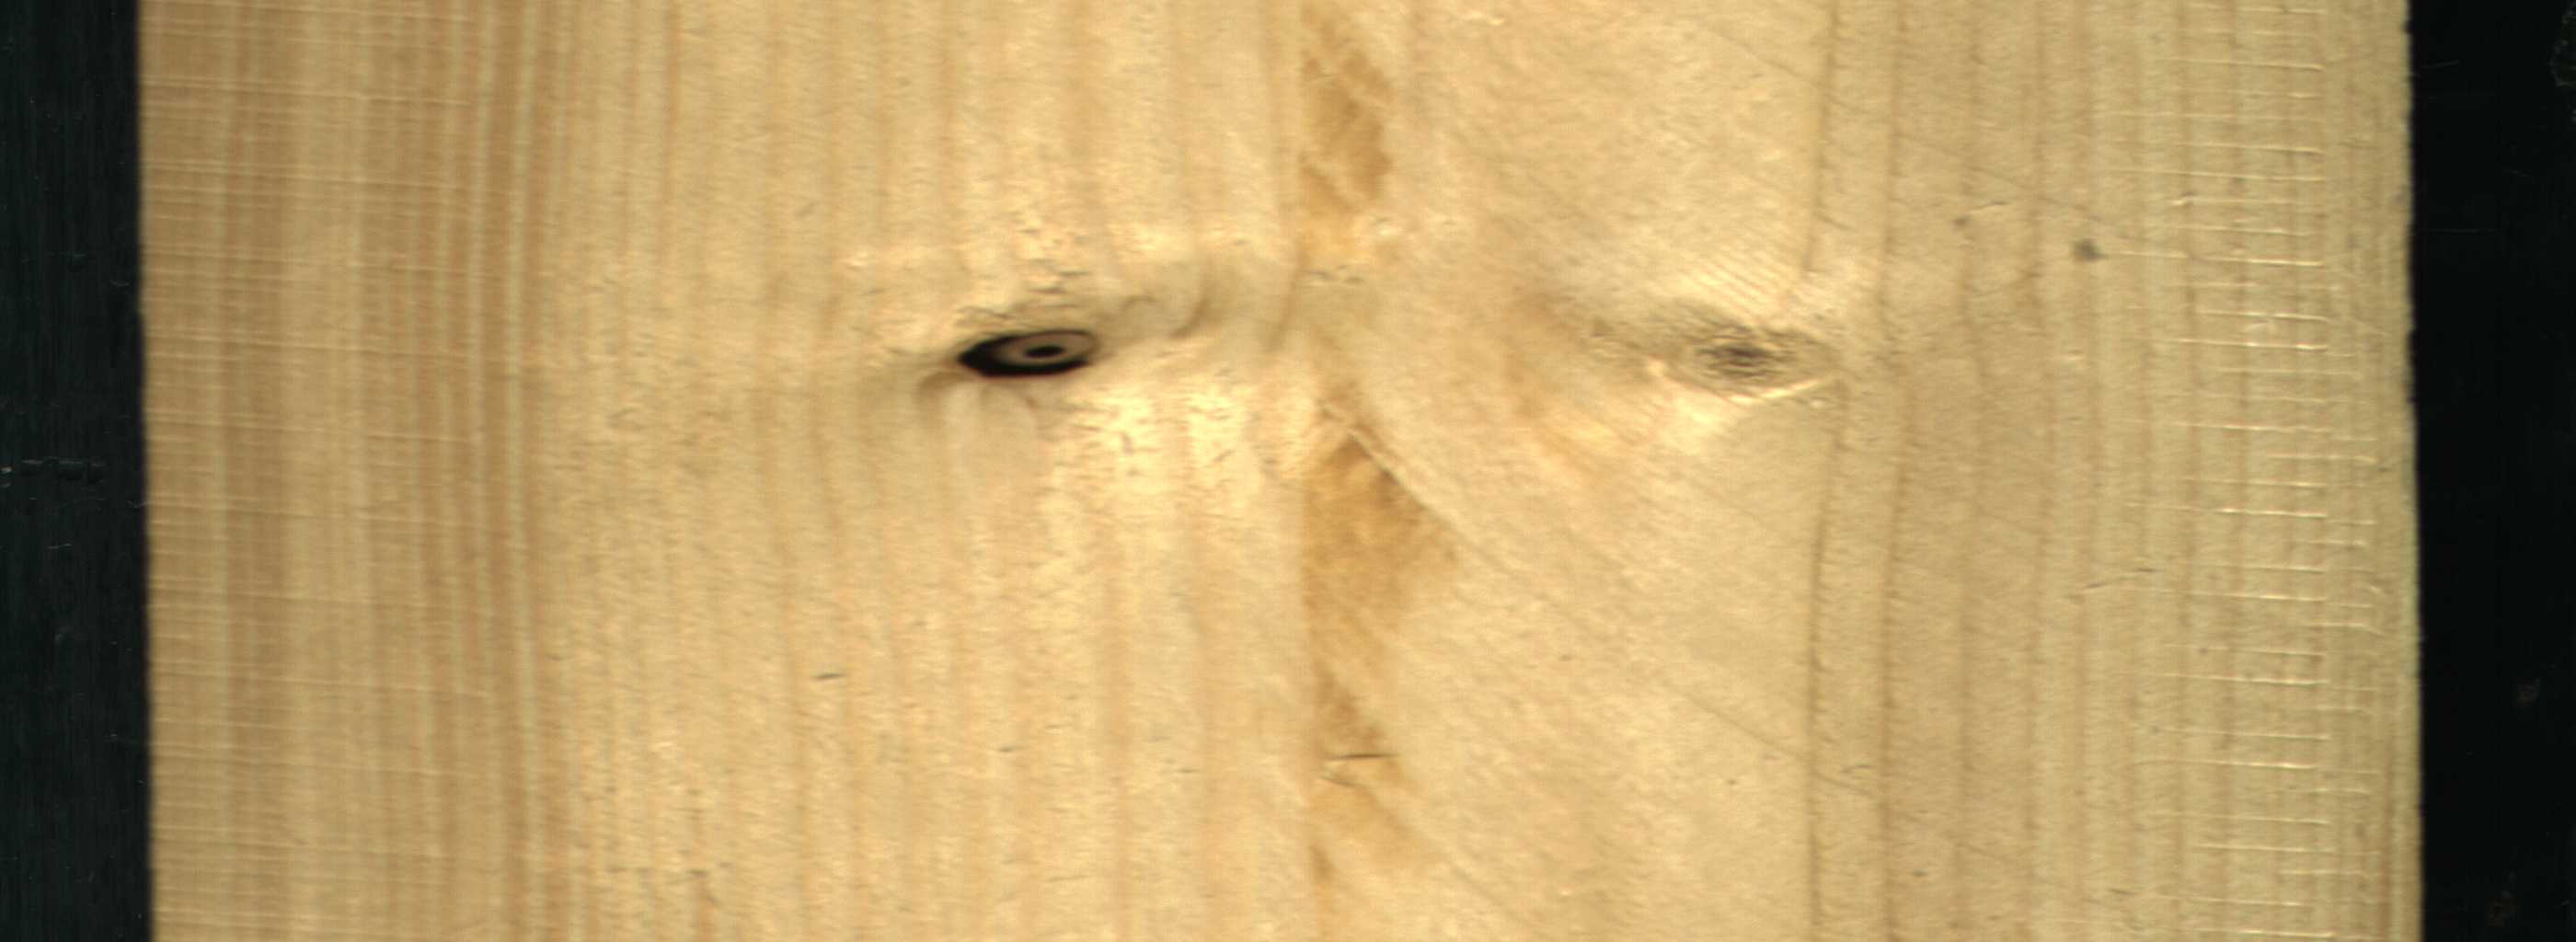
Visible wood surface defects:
Dead_Knot
Live_Knot